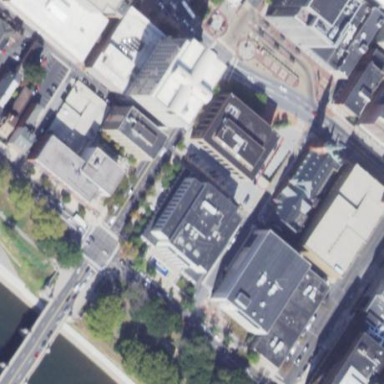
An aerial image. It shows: Courthouse building.